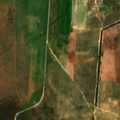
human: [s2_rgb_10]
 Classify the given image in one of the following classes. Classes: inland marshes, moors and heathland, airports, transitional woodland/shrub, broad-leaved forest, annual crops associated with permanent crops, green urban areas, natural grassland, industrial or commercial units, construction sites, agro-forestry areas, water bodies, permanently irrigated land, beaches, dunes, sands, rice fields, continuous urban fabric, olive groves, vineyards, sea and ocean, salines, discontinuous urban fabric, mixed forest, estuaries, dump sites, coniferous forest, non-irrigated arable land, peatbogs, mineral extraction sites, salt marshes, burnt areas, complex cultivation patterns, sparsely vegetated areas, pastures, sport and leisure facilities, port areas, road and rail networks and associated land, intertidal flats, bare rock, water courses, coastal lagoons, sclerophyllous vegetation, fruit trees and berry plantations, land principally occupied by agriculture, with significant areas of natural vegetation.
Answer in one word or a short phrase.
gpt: non-irrigated arable land, natural grassland, sclerophyllous vegetation